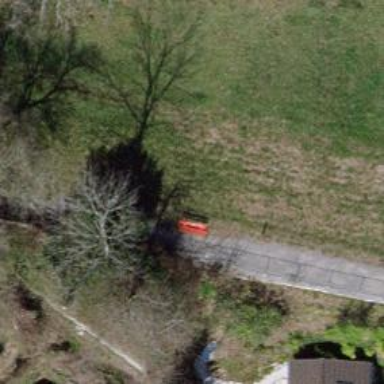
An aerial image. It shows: Red bench.